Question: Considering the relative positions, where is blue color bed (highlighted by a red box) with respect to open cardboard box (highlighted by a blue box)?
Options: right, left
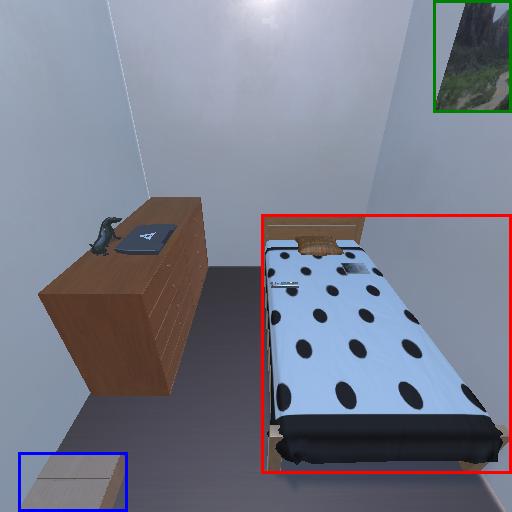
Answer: right